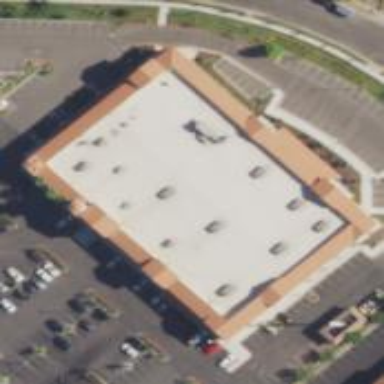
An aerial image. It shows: Fitness center building.